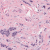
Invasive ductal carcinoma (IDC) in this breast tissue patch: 1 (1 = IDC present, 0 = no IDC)